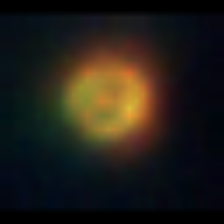
Taxon: NanoPlankton
Group: Other